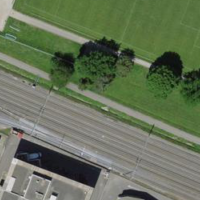
EUNIS habitat code: 53
Species observed at this site:
Phragmites australis